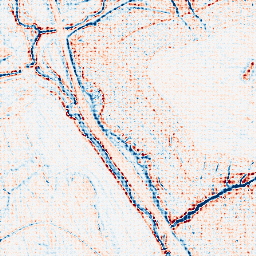
Category: edge_preserving
Decomposition family: anisotropic_diffusion
Decomposition parameters: iterations: 20
kappa: 30
gamma: 0.05
Upsampling method: sinc_blackman
Upsampling parameters: scale: 4
kernel_size: 4
Upsampling scale: 4